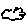
Label: cloud